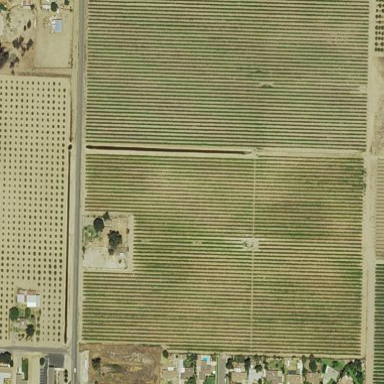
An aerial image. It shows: Vineyard growing grapes.